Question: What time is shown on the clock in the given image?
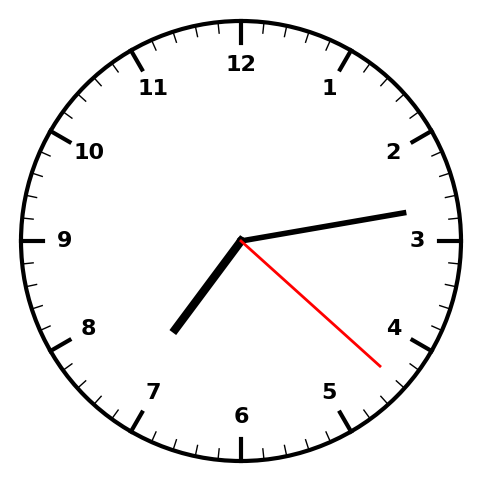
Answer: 07:13:22